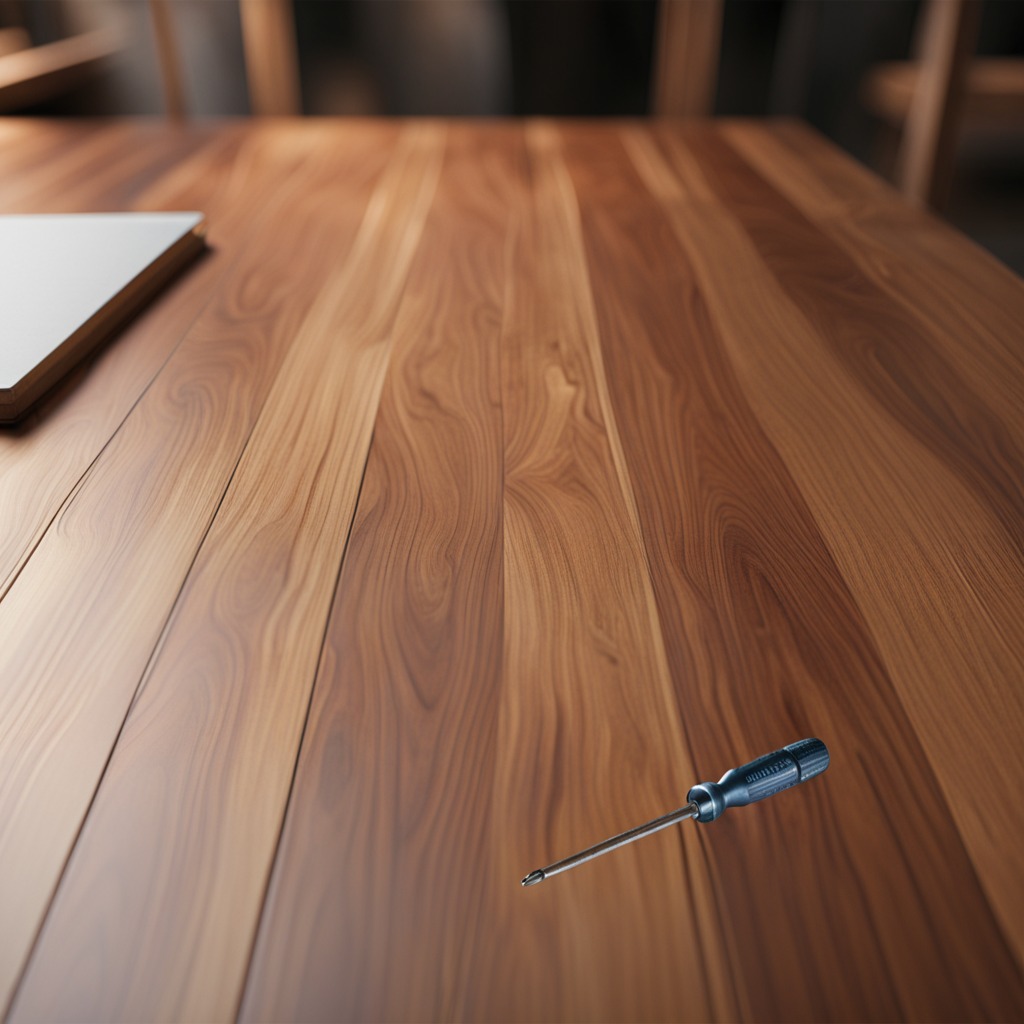
A screwdriver lying on the wooden table in a carpentry studio.